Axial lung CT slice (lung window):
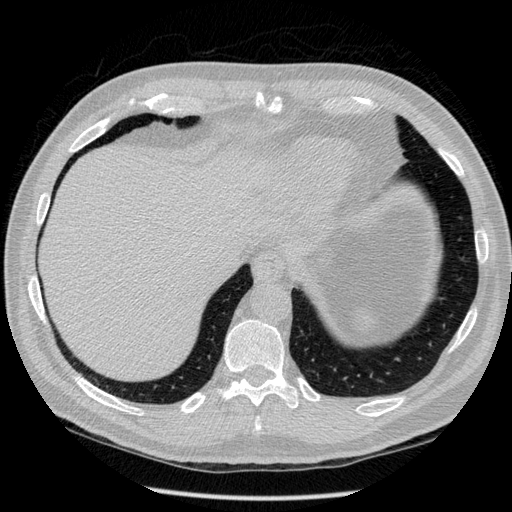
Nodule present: no